Field crop: maize
Growth stage: 2
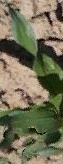
Species: maize